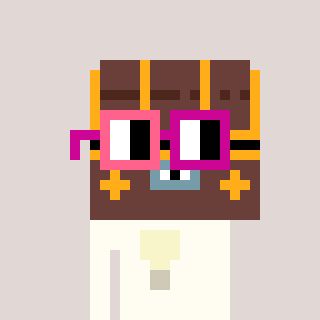
a pixel art character with square pink and red glasses, a treasure chest-shaped head and a grayscale-colored body on a warm background